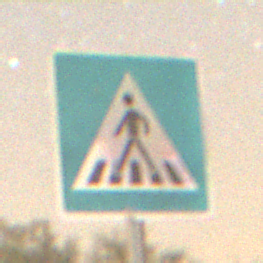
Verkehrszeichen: FussgaengerueberwegRechts
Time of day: Night
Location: Outdoor (Nature)
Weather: Clear
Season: NotSpecified
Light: Natural